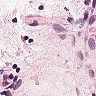
Metastatic tissue present: no